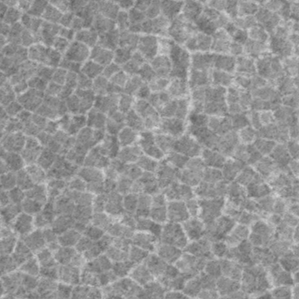
Label: frost